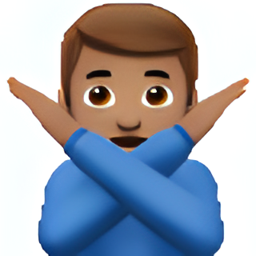
Name: man gesturing not ok type 4
Emoji: 🙅🏽‍♂️
Group: People & Body
Sub-group: person-gesture